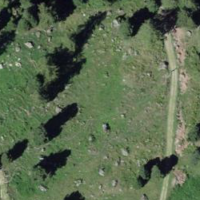
EUNIS habitat code: 26
Species observed at this site:
Turdus viscivorus
Pyrrhula pyrrhula